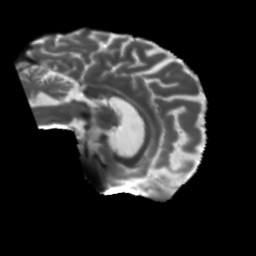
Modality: T2w
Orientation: sagittal
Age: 55
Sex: male
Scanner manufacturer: siemens
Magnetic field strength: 3 T
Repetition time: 5.25 s
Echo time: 0.08 s